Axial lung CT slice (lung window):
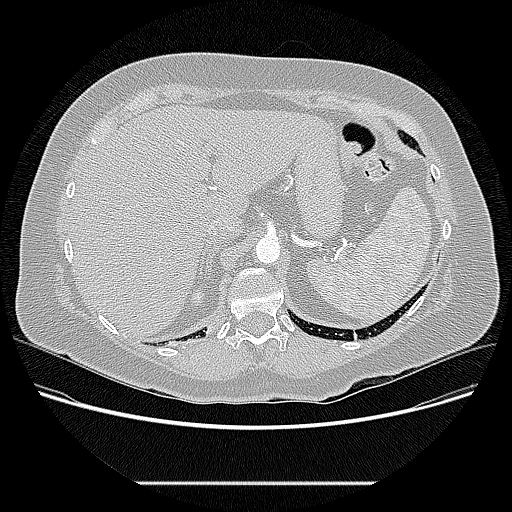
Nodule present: no